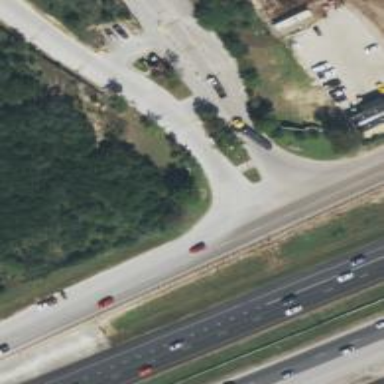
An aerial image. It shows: Secondary road with asphalt surface and frontage road.